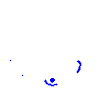
Particle: electron